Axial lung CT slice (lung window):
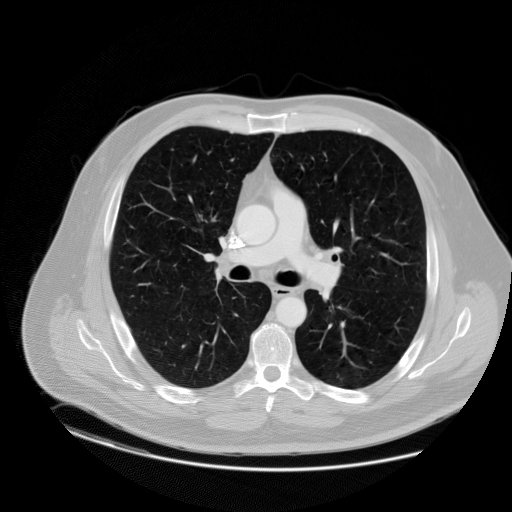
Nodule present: no